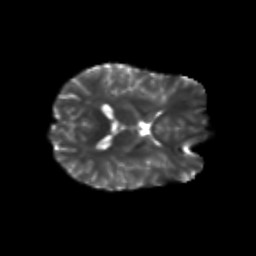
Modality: T2w
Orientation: axial
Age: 18
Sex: female
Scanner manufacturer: siemens
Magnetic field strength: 3 T
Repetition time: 3.5 s
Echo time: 0.104 s